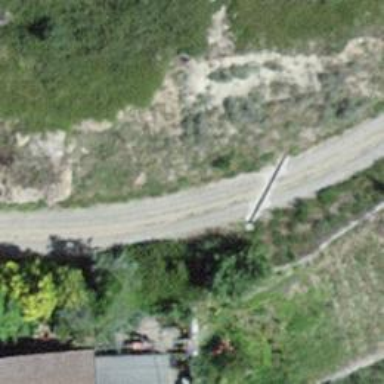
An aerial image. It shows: Track road with grass paver surface.